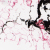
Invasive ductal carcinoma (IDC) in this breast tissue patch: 0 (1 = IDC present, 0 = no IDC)